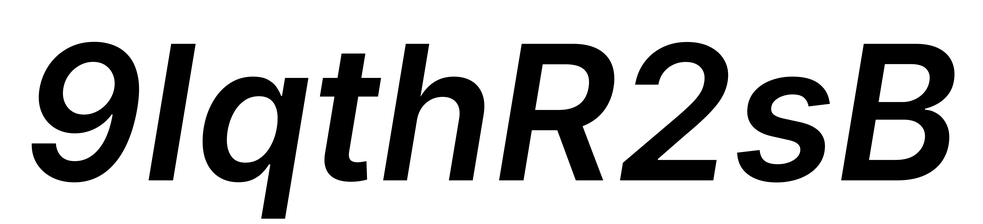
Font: Inter-Italic_SemiBold_Italic